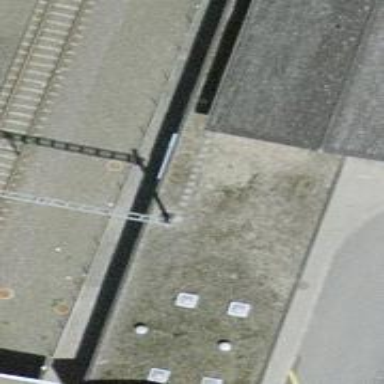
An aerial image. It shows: Railway station that also serves as public transport station.